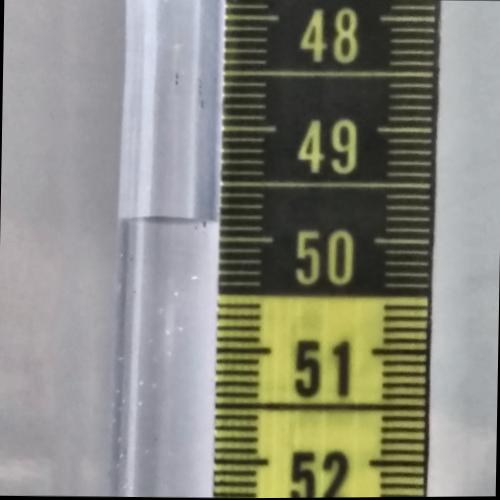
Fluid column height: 49.9 cm